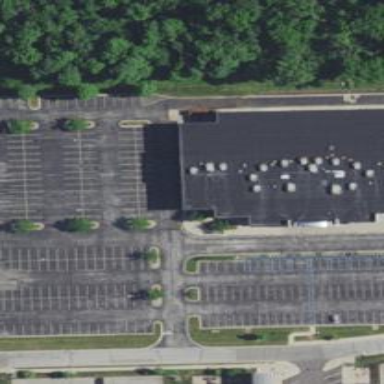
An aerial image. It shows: Retail building that houses cinema.